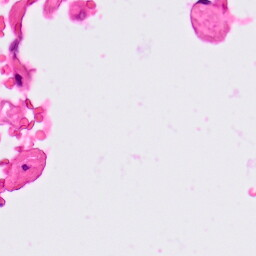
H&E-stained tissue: Lung